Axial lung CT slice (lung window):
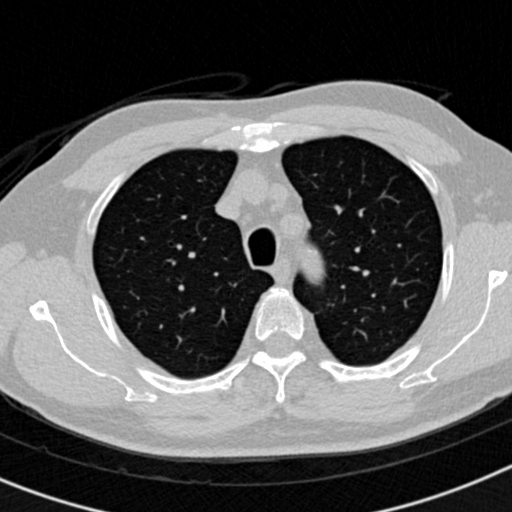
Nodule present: no